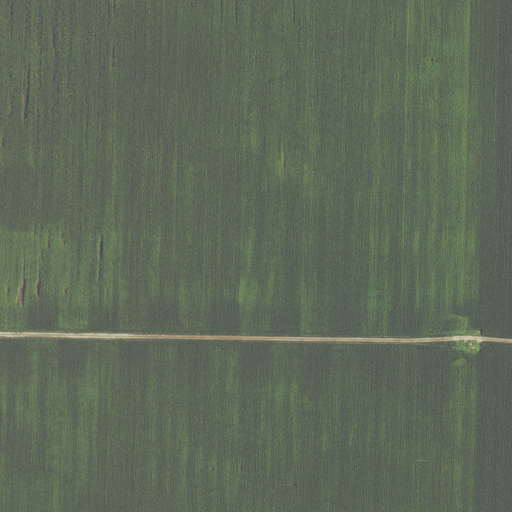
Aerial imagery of island in Arkansas named Sevenmile Island containing only cultivated crops